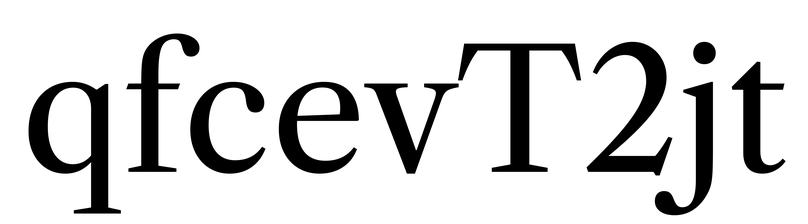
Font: LibreCaslonText_Regular